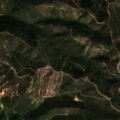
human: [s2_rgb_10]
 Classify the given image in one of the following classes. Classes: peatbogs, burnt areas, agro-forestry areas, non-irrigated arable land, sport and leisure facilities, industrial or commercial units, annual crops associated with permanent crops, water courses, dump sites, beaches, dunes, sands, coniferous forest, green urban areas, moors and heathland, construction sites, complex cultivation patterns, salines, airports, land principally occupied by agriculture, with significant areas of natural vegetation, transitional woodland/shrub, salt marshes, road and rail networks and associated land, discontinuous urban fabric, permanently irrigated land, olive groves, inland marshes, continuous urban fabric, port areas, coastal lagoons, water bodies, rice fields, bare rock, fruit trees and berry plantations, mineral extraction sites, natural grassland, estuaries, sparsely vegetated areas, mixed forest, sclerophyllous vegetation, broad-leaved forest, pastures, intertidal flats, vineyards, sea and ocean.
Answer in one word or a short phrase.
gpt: broad-leaved forest, sclerophyllous vegetation, transitional woodland/shrub